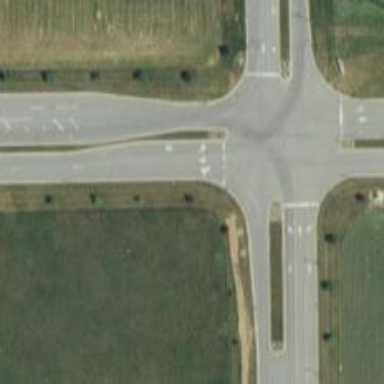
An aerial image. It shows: Stop road.